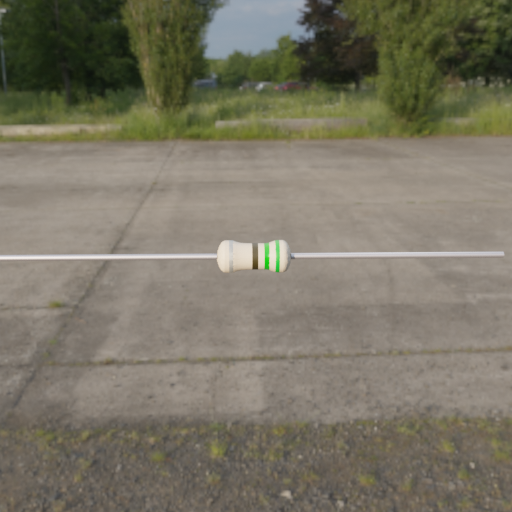
Resistor colour bands (in order): silver, black, green, green